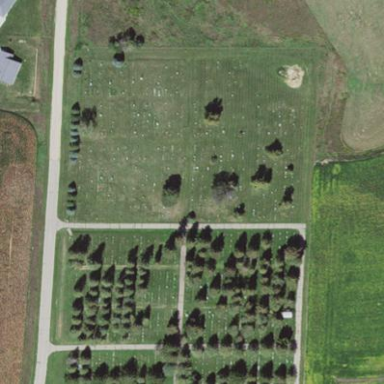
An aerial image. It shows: Cemetery.